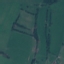
Label: Pasture